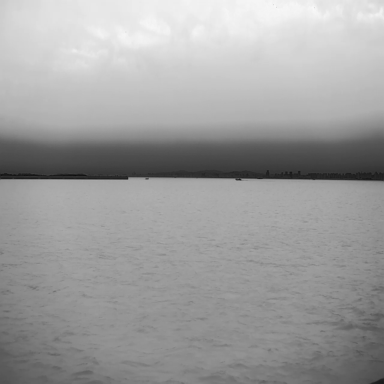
There are four bulk_carriers in the infrared image.